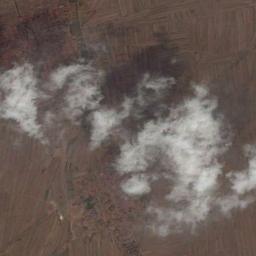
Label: cloud